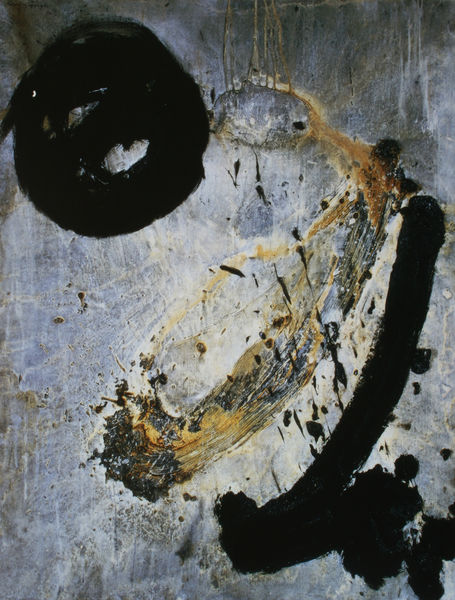
Titel: Werk
Künstler: Jirô Yoshihara
Standort: Kobe
Institution: Hyôgo-Präfekturmuseum für Moderne Kunst
Schlagwörter: blau, gemälde, weiß, gelb, bewegung, grau, schwarz, malerei, öl, pastos, gold, kreis, hellblau, moderne, abstrakt, farbe, formen, streifen, metall, striche, abstraktion, fett, dada, schmutz, haken, untergrund, expressionistisch, linie, strich, punkt, leinwand, gestik, pinsel, pinselstrich, fleck, flecken, spritzer, kleckse, klecks, verlauf, metallic, amorph, tropfen, expression, krei, schwrz, formlos, felck, aktiv, metallisch, gestische malerei, absrakt, tapies, farbklecks, expressionistische, verlaufende farbe